Question: <URL> will process the file 'simple.adoc' containing:
'''
:source-highlighter: pygments
[source,java]
Foo bar = baz + qux;
'''
using <URL> to produce many syntax categories

We can confirm that the HTML produced is indeed quite rich:
'''
<div class="content">
<pre class="pygments highlight">
<code data-lang="java"><span class="tok-n">Foo</span>
<span class="tok-n">bar</span> <span class="tok-o">=</span>
<span class="tok-n">baz</span> <span class="tok-o">+</span>
<span class="tok-n">qux</span><span class="tok-o">;</span>
</code></pre>
</div>
'''
But the default stylesheet poorly distinguishes between the syntax categories.
How can I customize the output, perhaps by inserting a new CSS stylesheet or by modifying the values in the existing stylesheet?
(Thanks LightGuard) If we save the file 'simple-docinfo.html', whose name matches the file we're processing but has the suffix '-docinfo' and the extension '.html', containing the one line:
'''
<link rel="stylesheet" href="basejump.css">
'''
and then run 'asciidoctor simple.adoc', we should see 'basejump.css' appear in 'simple.html'. But no such 'basejump.css' appears. Why?
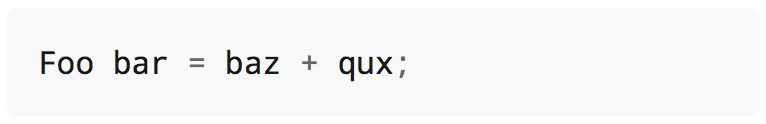
Answer: You could make changes in another stylesheet and load it with a docinfo file.
: You need to include the ':docinfo:' attribute either in the file header, or an the commandline with '-a docinfo'